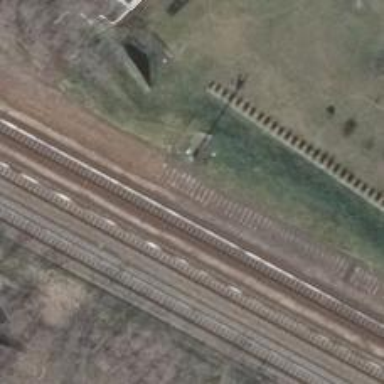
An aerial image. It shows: Railway signal.